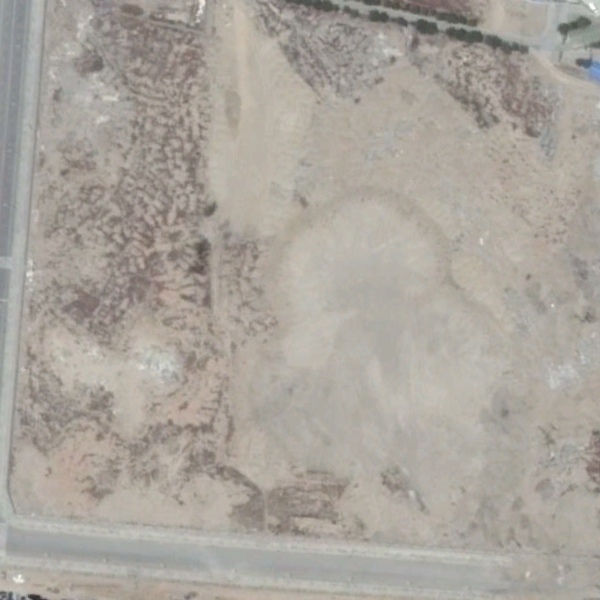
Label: BareLand